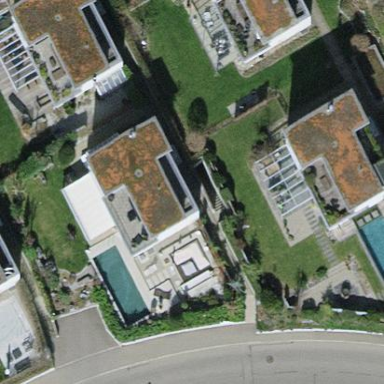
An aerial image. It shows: Detached building with flat roof.